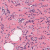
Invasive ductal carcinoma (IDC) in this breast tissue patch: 1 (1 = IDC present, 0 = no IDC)